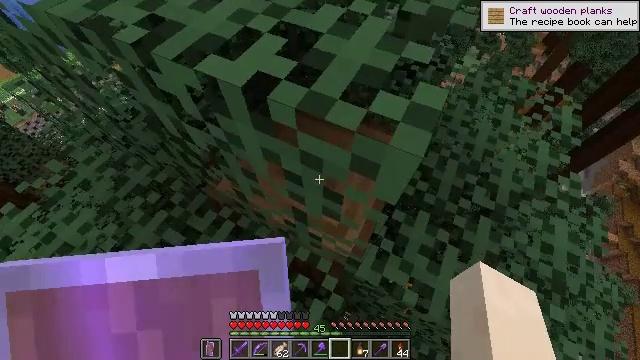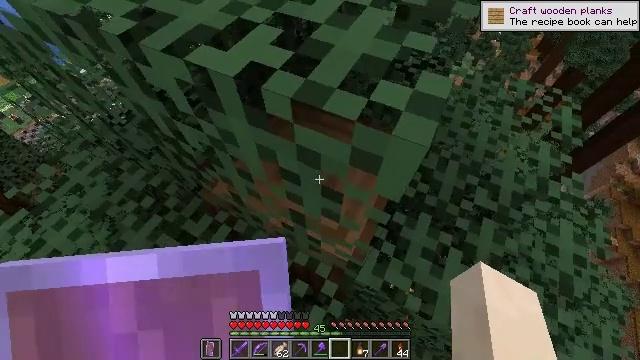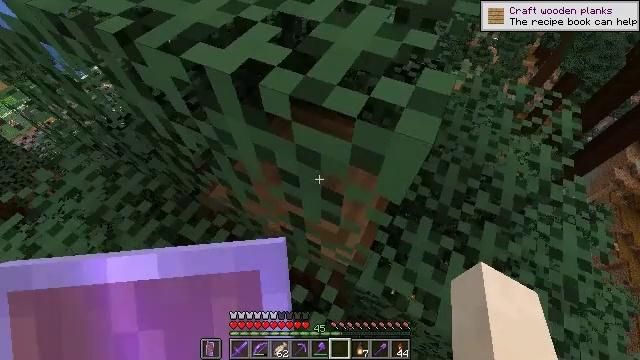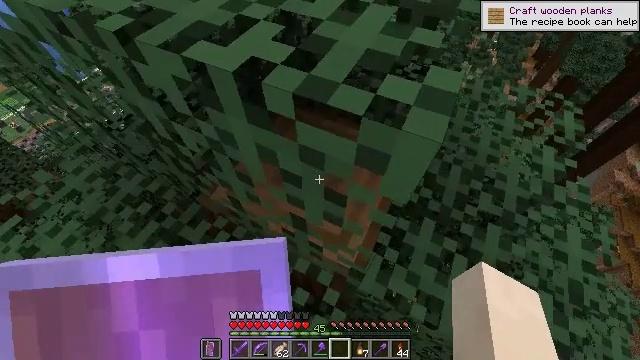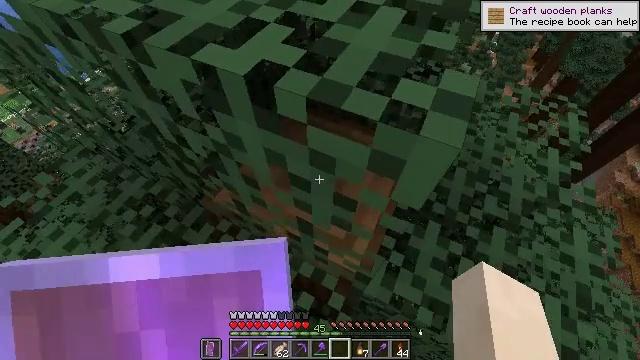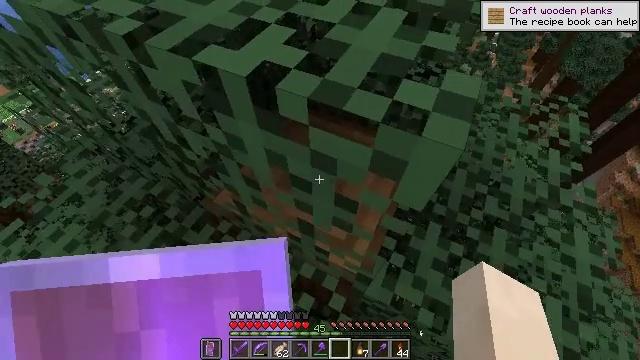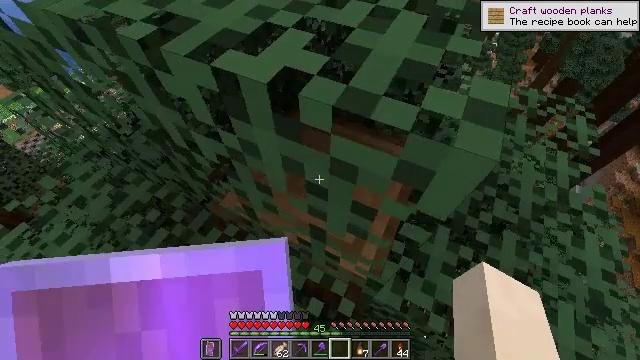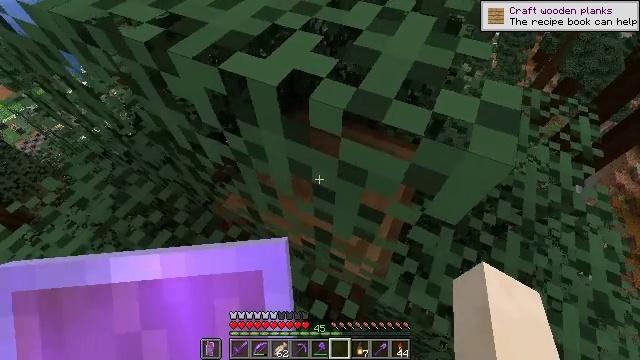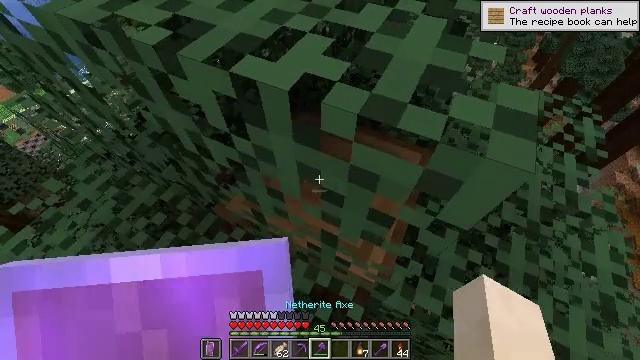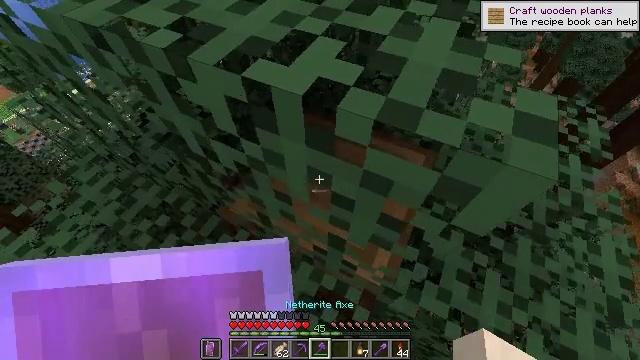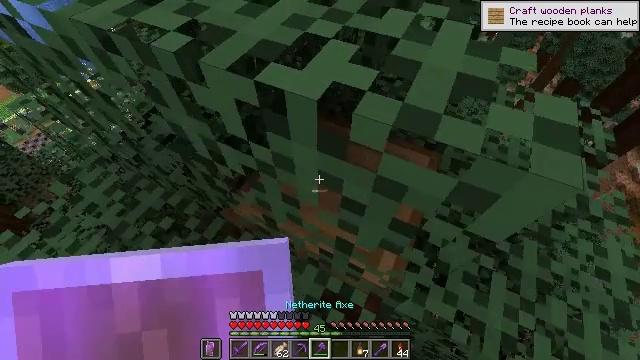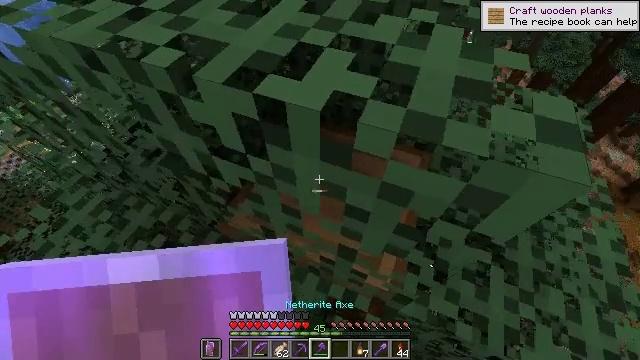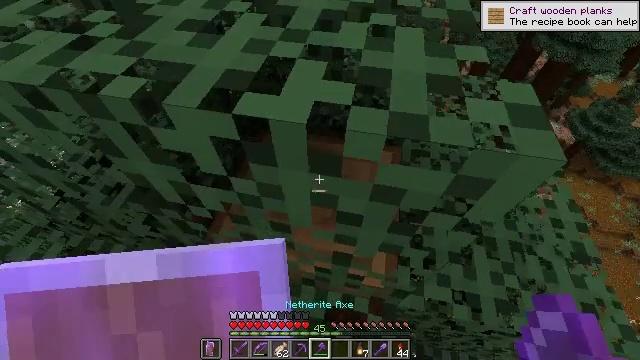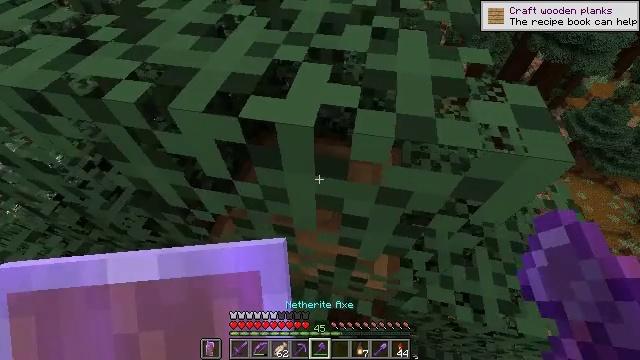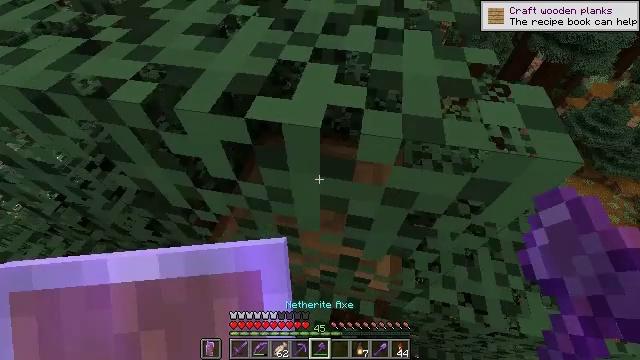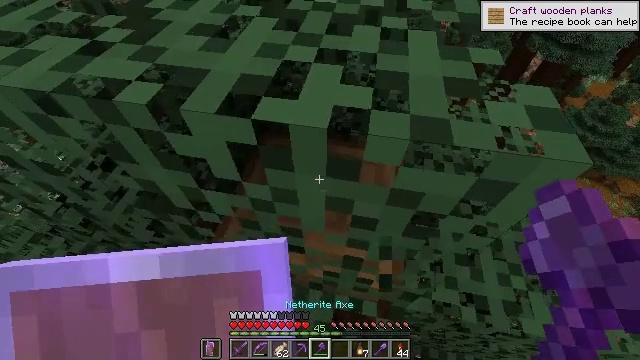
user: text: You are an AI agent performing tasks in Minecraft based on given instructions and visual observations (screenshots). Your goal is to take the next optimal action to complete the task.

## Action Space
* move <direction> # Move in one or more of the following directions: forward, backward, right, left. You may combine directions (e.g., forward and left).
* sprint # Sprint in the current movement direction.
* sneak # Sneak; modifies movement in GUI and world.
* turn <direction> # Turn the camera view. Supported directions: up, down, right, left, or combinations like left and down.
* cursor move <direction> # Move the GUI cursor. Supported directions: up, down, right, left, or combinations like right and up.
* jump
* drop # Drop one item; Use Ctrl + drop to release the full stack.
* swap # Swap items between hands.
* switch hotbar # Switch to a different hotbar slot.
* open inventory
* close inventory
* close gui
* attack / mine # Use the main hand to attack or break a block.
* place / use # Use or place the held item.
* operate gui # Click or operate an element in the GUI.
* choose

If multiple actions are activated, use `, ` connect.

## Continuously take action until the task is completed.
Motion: motion action
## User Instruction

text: Collect spruce leaves for landscaping.
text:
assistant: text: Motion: sneak, turn up
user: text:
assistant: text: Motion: sneak, turn up
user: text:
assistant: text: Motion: move forward, sneak
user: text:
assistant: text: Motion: move forward, sneak
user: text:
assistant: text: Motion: move forward, sneak
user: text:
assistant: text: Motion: move forward, sneak
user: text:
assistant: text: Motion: move forward, sneak
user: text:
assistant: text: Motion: move forward, sneak
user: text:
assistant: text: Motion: move forward, sneak
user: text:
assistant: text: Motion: move forward, sneak
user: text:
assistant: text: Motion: move forward, sneak, turn right
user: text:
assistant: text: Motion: move forward, sneak, turn right and up
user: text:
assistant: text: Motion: move forward, sneak
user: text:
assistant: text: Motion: move forward, sneak
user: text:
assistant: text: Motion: move forward, sneak, attack / mine
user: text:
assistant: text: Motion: move forward, sneak, attack / mine
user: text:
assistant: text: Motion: move forward, sneak, attack / mine
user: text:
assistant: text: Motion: move forward, sneak, attack / mine
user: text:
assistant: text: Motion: move forward, sneak, attack / mine
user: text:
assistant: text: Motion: move forward, sneak, attack / mine
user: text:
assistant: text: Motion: move forward, sneak, attack / mine
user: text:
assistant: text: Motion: move forward, sneak, attack / mine
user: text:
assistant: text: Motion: move forward, sneak, attack / mine
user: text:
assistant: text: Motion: move forward, sneak, attack / mine
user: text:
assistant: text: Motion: sneak, attack / mine